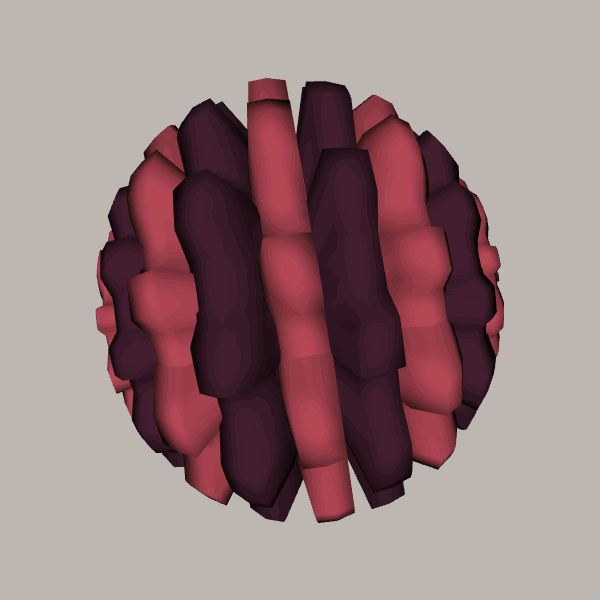
Background: light